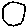
Label: circle